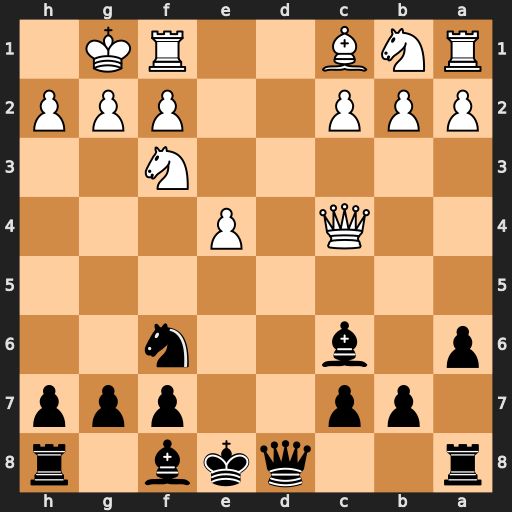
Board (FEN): r2qkb1r/1pp2ppp/p1b2n2/8/2Q1P3/5N2/PPP2PPP/RNB2RK1
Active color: b
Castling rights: kq
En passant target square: -
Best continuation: Bb5 Qb3 Bxf1